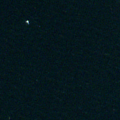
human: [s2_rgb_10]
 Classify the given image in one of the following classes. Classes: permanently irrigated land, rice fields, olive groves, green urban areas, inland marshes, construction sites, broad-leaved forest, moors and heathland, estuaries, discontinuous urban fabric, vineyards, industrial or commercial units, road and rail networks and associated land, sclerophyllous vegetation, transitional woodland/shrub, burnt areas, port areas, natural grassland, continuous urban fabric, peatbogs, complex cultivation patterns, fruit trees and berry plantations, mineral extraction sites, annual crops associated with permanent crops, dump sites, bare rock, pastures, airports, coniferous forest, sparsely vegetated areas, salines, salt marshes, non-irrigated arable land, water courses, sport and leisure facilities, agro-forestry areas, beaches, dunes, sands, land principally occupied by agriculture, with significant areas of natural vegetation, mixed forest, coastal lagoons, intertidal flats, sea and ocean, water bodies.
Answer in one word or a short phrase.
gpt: sea and ocean